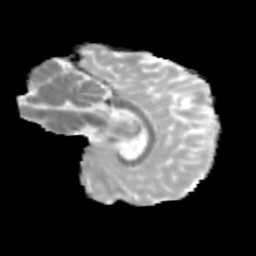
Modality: MD
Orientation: sagittal
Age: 11
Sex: female
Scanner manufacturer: siemens
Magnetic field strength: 3 T
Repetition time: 3.8 s
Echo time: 0.07 s